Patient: sex M, age 32
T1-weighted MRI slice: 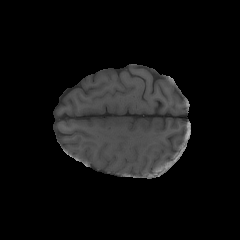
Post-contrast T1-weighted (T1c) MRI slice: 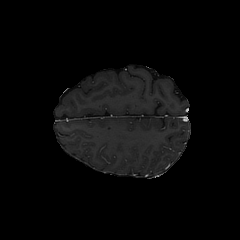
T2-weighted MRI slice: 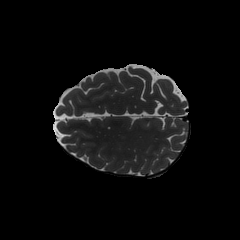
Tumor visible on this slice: no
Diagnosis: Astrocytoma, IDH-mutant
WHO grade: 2